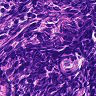
Metastatic tissue present: no